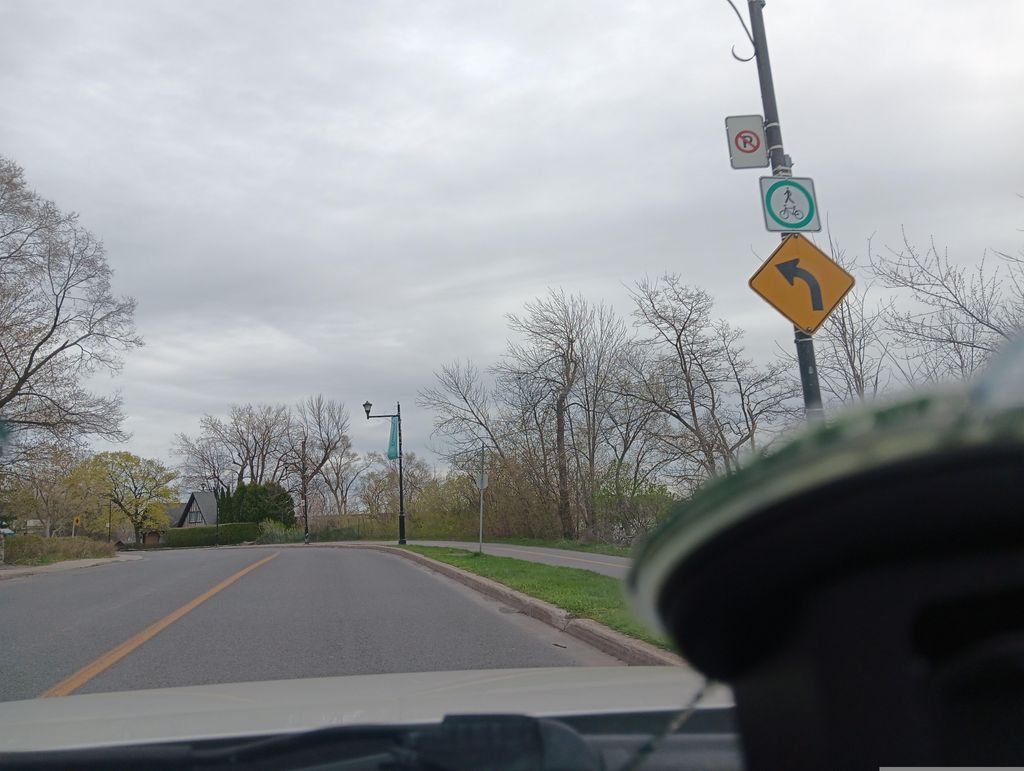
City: montreal